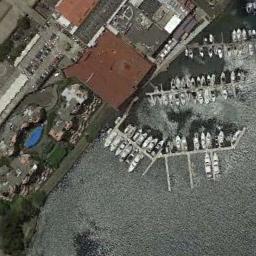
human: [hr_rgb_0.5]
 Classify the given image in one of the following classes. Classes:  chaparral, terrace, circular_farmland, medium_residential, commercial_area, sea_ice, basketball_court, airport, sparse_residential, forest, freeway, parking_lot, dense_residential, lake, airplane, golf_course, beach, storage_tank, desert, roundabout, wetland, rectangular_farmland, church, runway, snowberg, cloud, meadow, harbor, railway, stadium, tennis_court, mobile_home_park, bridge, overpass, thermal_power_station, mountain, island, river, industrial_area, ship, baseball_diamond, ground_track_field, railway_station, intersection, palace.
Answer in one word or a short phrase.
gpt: harbor